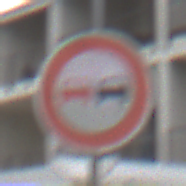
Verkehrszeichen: Ueberholverbot
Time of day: Midday
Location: Outdoor (Urban)
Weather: Overcast
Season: NotSpecified
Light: Natural